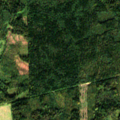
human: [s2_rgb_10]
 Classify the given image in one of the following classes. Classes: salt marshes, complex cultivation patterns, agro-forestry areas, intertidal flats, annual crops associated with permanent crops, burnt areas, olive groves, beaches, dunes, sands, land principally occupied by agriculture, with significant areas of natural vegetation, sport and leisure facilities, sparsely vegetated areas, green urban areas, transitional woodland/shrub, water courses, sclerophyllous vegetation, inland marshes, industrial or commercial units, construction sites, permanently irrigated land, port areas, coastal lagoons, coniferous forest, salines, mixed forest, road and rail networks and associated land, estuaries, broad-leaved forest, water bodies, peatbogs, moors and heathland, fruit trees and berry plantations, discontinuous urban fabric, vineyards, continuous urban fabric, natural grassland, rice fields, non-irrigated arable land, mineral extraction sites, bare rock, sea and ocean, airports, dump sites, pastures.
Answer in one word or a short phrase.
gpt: pastures, coniferous forest, mixed forest, transitional woodland/shrub